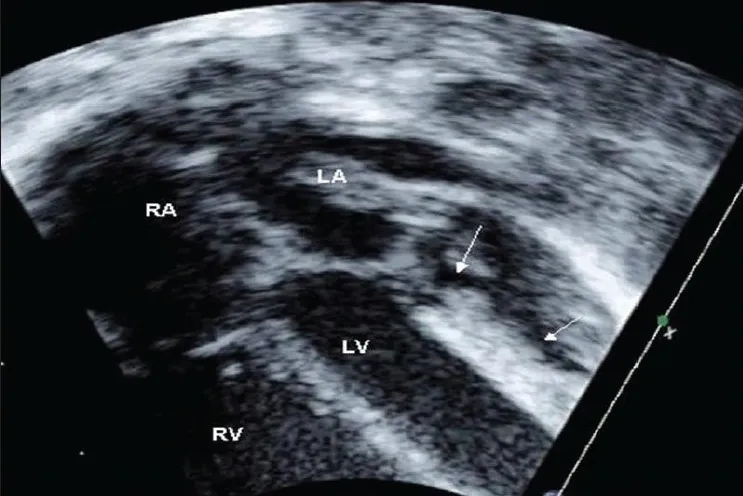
The left ventricle in case 1. Arrow marks showing hyperechogenic scarred papillary muscles. LA: Left Ventricle, LV: Left Ventricle, RA: Right Atrium, RV: Right Ventricle.
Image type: radiology (ultrasound)